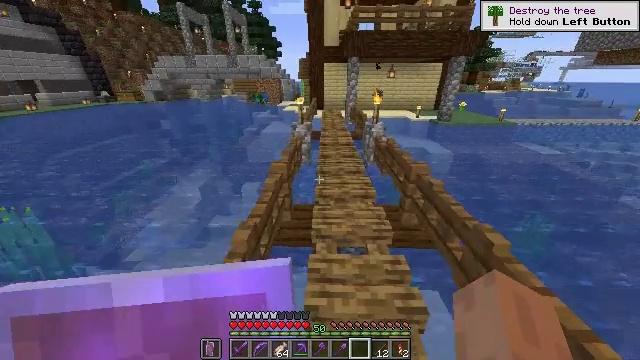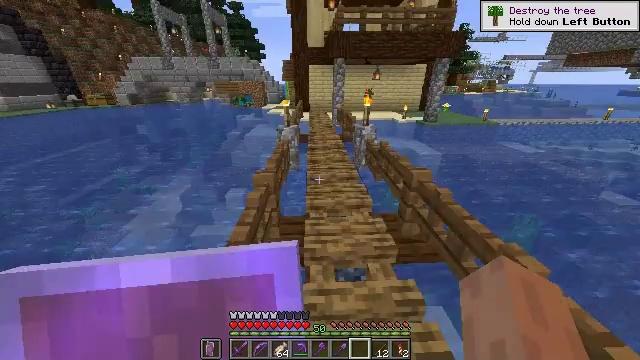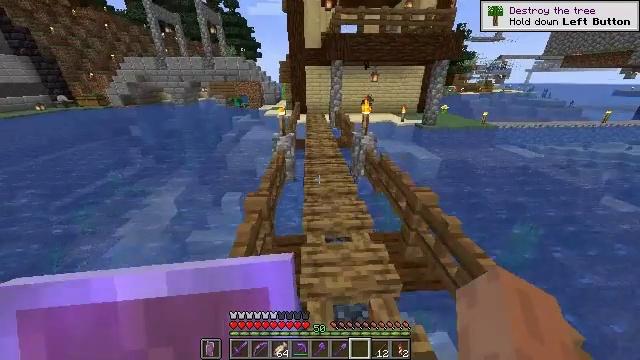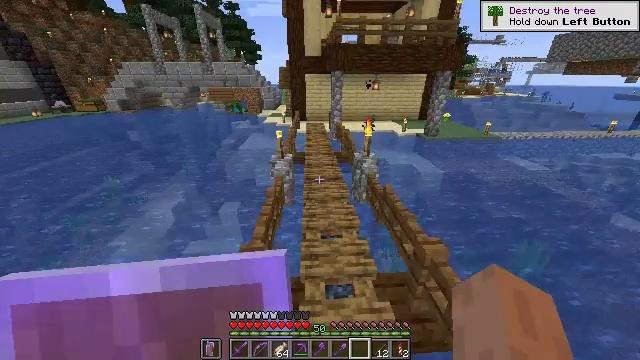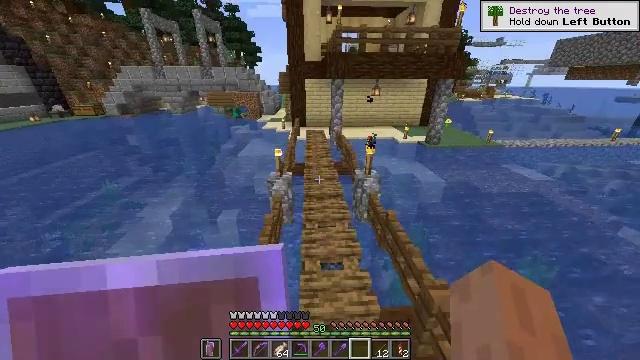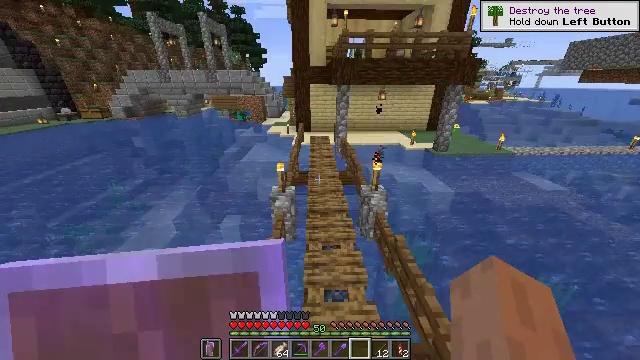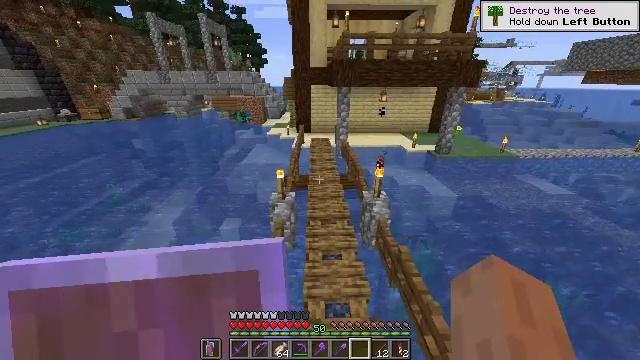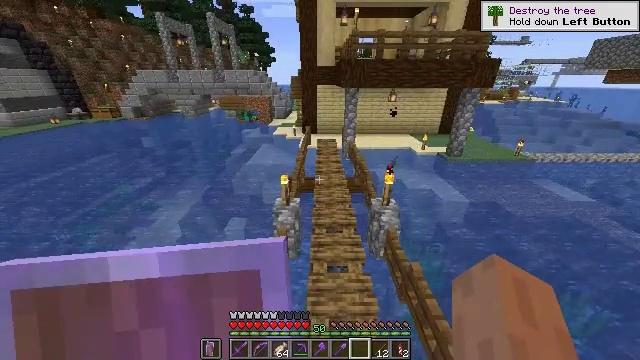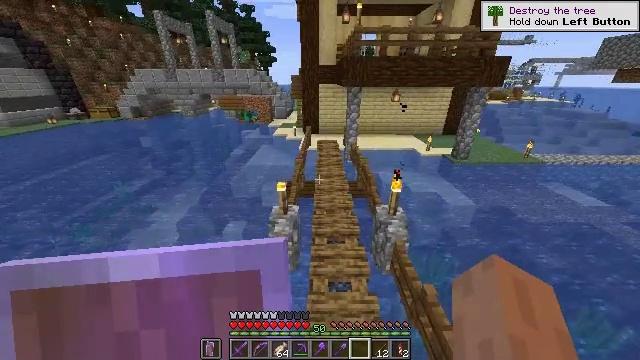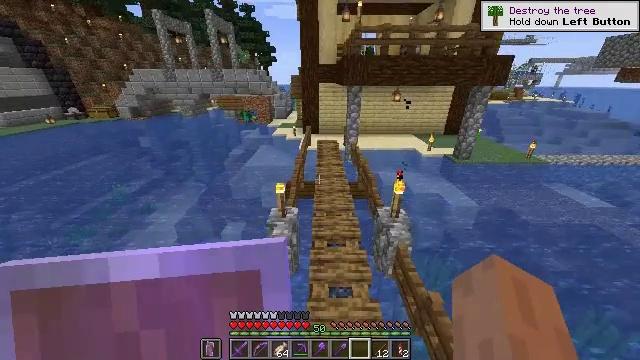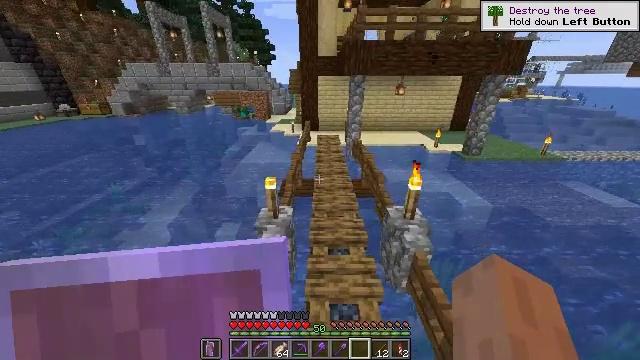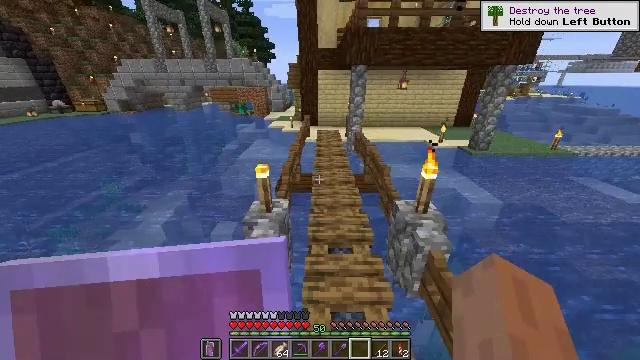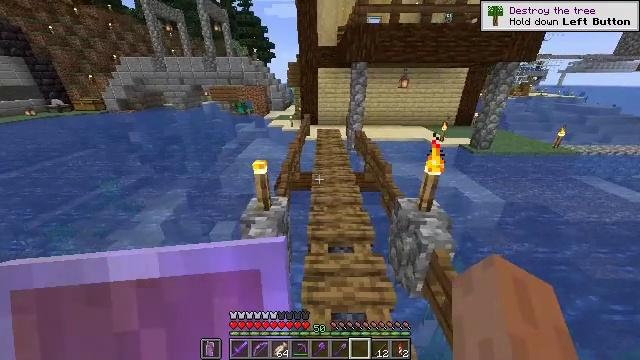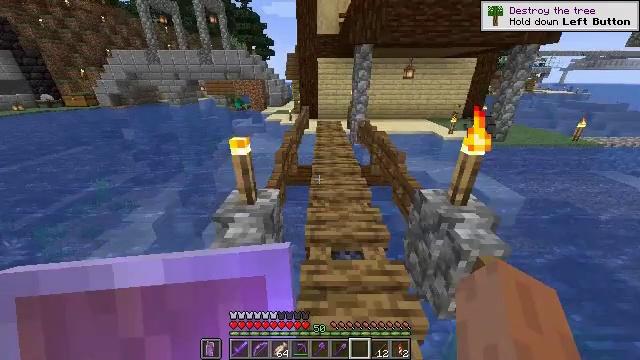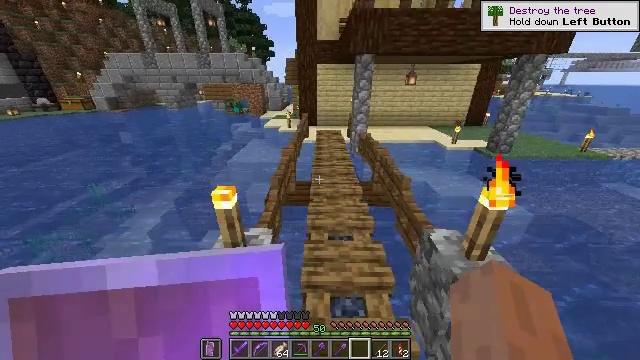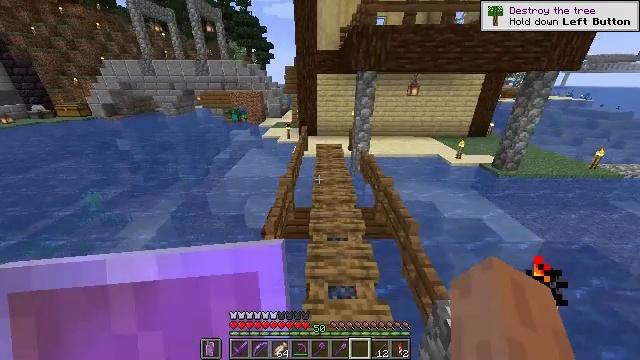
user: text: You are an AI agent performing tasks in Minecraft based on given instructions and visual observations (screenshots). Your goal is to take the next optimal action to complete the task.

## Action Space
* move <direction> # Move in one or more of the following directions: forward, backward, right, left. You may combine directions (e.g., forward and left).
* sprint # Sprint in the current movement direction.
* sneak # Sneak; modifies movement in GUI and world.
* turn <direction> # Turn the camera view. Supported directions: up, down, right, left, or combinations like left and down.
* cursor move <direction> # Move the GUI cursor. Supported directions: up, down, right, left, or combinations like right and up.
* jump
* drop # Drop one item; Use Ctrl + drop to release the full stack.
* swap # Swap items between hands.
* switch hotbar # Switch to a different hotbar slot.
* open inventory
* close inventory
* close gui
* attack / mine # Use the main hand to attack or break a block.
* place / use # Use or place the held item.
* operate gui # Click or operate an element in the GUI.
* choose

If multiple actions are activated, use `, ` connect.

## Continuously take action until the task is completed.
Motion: motion action
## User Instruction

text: Create a purple banner using a banner and purple dye.
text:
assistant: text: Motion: move forward, sprint, turn right
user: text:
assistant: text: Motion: move forward, sprint, jump
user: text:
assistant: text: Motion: move forward, sprint, jump
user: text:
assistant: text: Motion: move forward, sprint, jump
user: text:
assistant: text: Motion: move forward, sprint, turn left, jump
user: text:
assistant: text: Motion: move forward, sprint, jump
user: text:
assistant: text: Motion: move forward, sprint, turn left
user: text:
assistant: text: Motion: move forward, sprint
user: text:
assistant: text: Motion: move forward, sprint
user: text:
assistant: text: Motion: move forward, sprint
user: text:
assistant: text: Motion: move forward, sprint
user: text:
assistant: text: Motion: move forward, sprint
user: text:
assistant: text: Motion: move forward, sprint
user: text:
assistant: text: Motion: move forward, sprint, jump
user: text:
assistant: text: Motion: move forward, sprint, jump
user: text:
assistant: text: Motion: move forward, sprint, jump
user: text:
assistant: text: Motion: move forward, sprint, jump
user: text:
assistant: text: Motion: move forward, sprint, jump
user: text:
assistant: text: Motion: move forward, sprint, turn left, jump
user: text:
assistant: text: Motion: move forward, sprint, jump
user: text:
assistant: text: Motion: move forward, sprint
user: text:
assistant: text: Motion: move forward, sprint, turn left
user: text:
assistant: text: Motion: move forward, sprint
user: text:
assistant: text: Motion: move forward, sprint
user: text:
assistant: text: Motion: move forward, sprint, jump
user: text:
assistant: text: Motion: move forward, sprint, jump
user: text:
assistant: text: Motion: move forward, sprint, jump
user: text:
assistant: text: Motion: move forward, sprint, jump
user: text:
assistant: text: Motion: move forward, sprint, jump
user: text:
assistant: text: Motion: move forward, sprint, jump